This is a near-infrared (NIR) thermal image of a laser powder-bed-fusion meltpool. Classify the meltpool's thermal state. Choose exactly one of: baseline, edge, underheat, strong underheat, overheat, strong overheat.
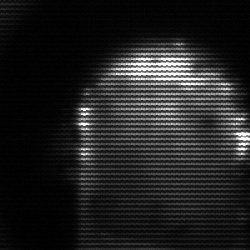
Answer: baseline